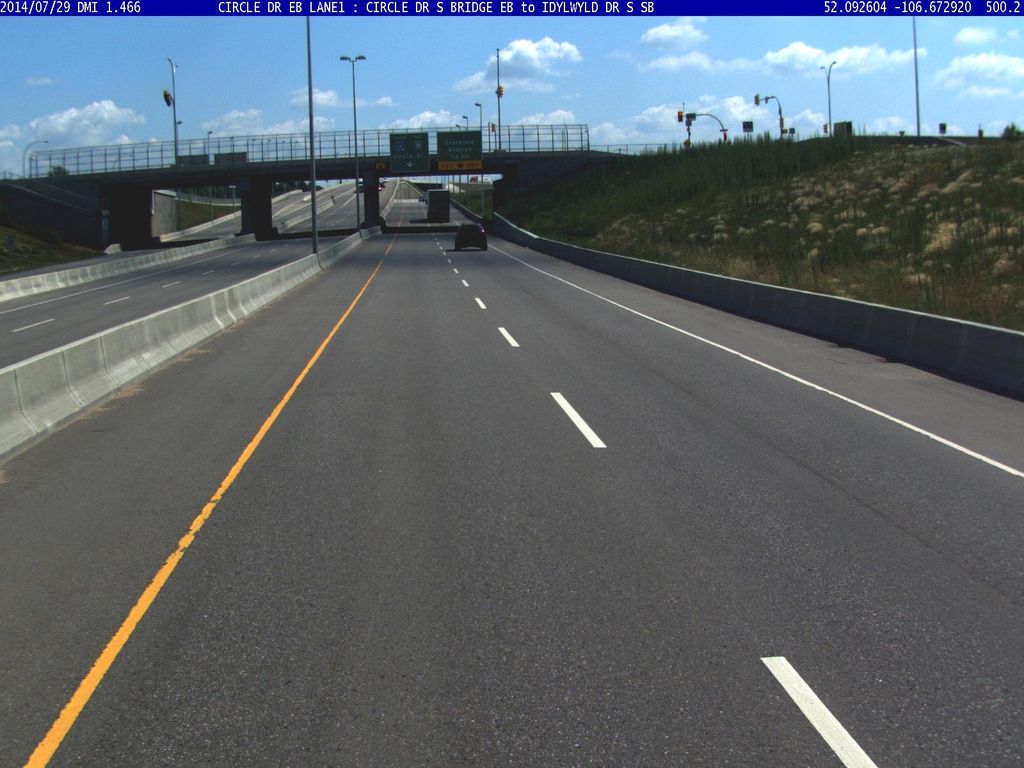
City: saskatoon